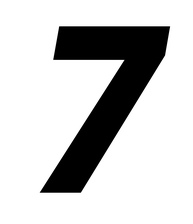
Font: Poppins-BoldItalic